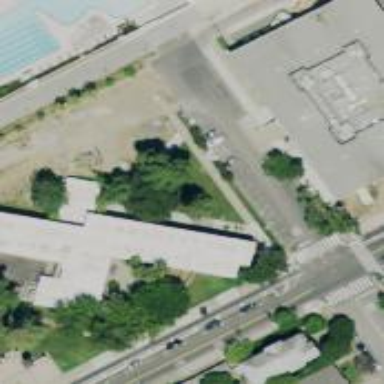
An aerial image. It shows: Street-side parking area.